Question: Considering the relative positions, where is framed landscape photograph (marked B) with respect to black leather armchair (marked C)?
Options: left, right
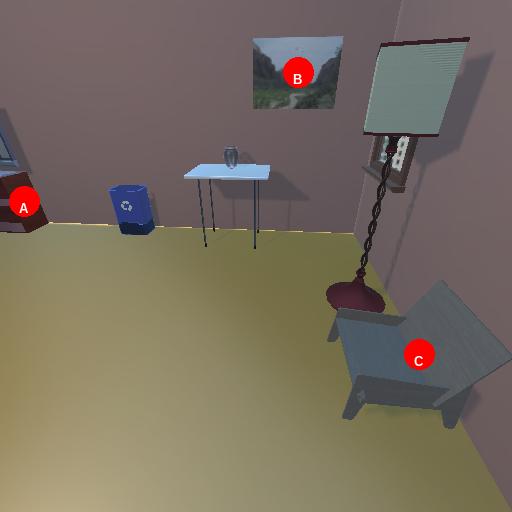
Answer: left